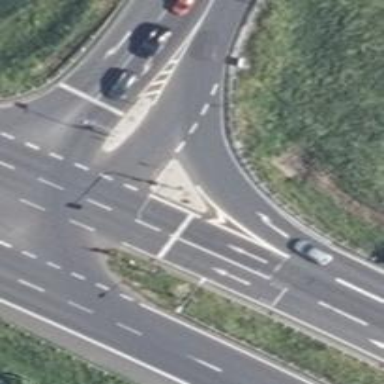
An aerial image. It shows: Road with traffic signals.